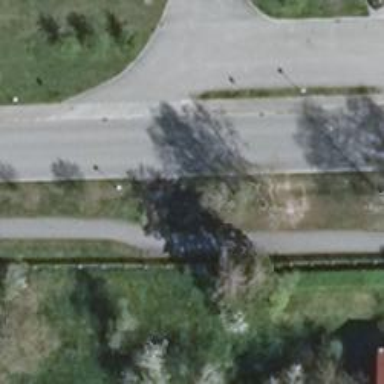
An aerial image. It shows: Asphalt road with primary highway and cycle track.